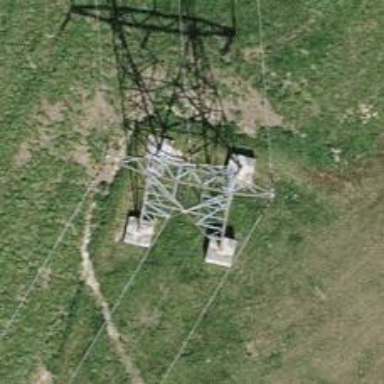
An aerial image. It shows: Towering power structure.